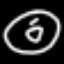
Label: donut